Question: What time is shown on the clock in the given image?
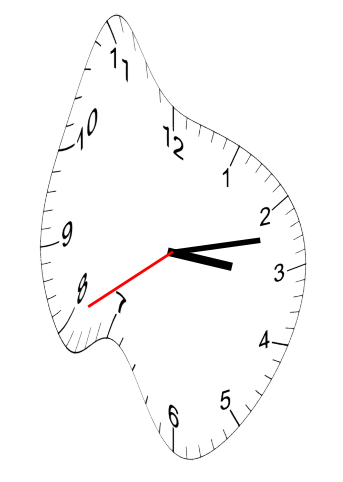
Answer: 03:12:40